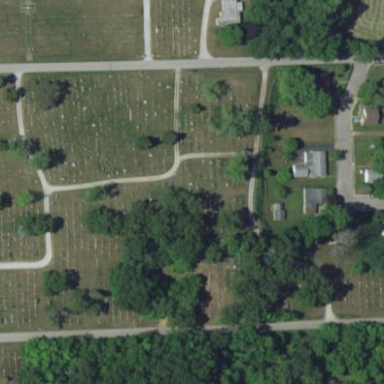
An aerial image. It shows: Cemetery.